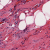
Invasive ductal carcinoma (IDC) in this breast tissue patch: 1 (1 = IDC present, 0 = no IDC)